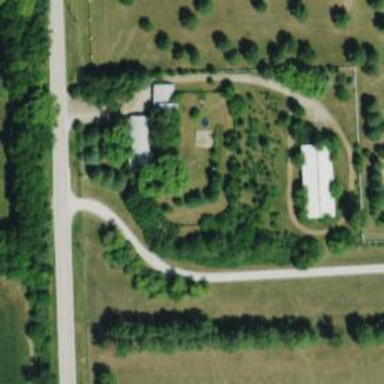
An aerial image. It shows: Driveway leading to service road.